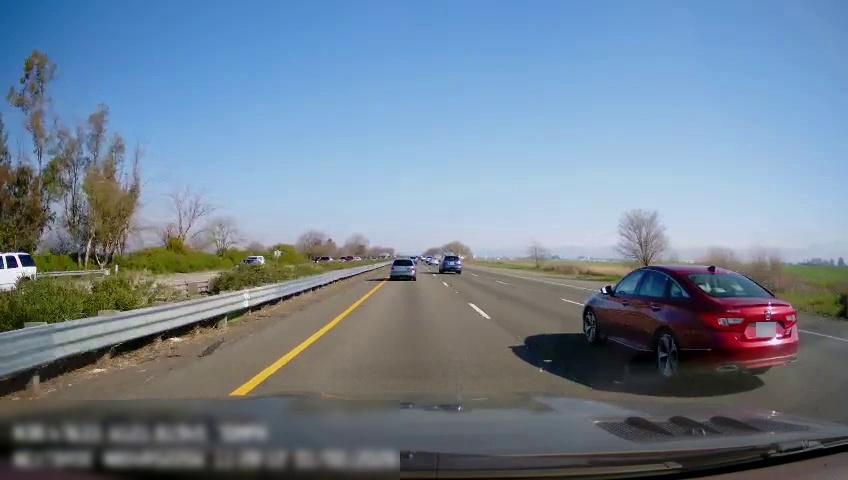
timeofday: Day
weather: Sunny
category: Drivable Space
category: Drivable Space
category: Vehicles | SUV
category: Vehicles | Car
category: Vehicles | SUV
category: Vehicles | Truck
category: Vehicles | Truck
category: Vehicles | SUV
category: Vehicles | Car
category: Vehicles | SUV
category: Vehicles | Car
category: Lanes | Current Lane
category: Lanes | Current Lane
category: Lanes | Alternate Lane
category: Lanes | Alternate Lane